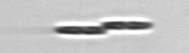
Label: Pseudo-nitzschia